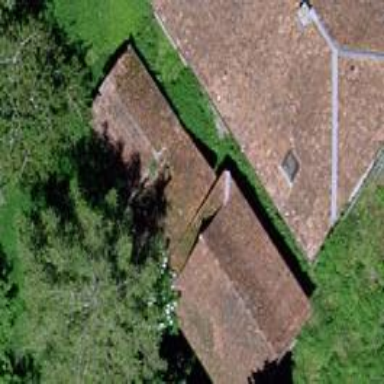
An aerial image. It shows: Barn.